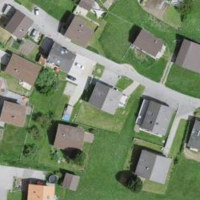
EUNIS habitat code: 55
Species observed at this site:
Cyanistes caeruleus
Emberiza citrinella
Chloris chloris
Dendrocopos major
Fringilla coelebs
Passer domesticus
Turdus viscivorus
Buteo buteo
Carduelis carduelis
Turdus merula
Angelica sylvestris
Parus major
Plantago media
Sitta europaea
Garrulus glandarius
Pyrrhocorax graculus
Picus viridis